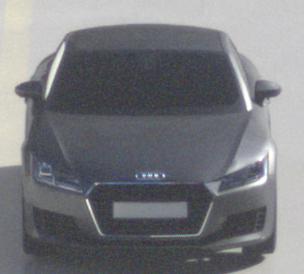
Make: Audi
Model: TT Coupé 1.8 TFSI
Detailed model: TT (8S) Coupé
Model produced from: 2015/08
Model produced until: 2018/06
Doors: 3
Color: gray
Road condition: wet road
Daytime: morning or afternoon
Contrast: high contrast